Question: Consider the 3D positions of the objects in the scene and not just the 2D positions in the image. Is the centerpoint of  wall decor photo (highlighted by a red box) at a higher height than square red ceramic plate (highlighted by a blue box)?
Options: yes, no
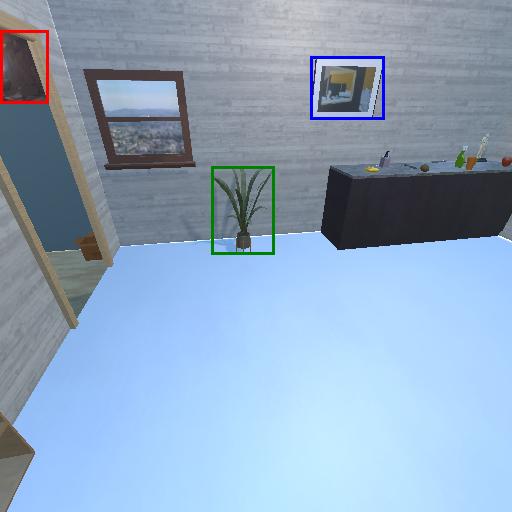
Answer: yes